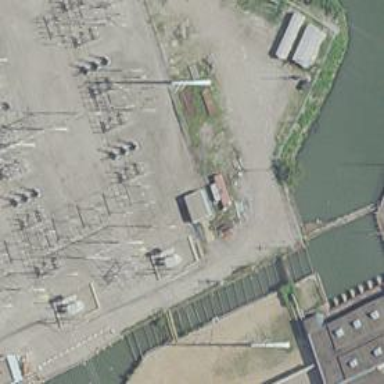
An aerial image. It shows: Switch used for power control.